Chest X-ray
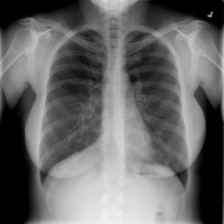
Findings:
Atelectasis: negative
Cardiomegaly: negative
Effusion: negative
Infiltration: negative
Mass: negative
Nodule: negative
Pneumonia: negative
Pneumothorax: positive
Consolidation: negative
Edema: negative
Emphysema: negative
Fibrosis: negative
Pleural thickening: negative
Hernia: negative